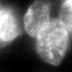
Tissue sample: colon
Magnification: 2.5x
Cell type: Stem and progenitor cells
Senescence state: normal